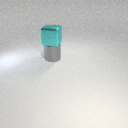
large gray metal cylinder below large cyan metal cube